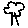
Label: tree